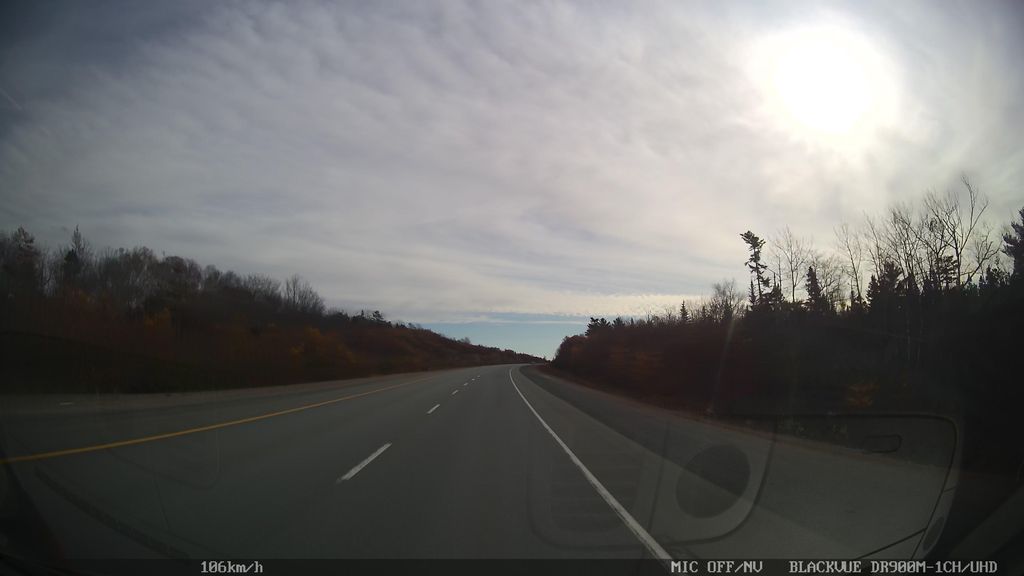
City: halifax